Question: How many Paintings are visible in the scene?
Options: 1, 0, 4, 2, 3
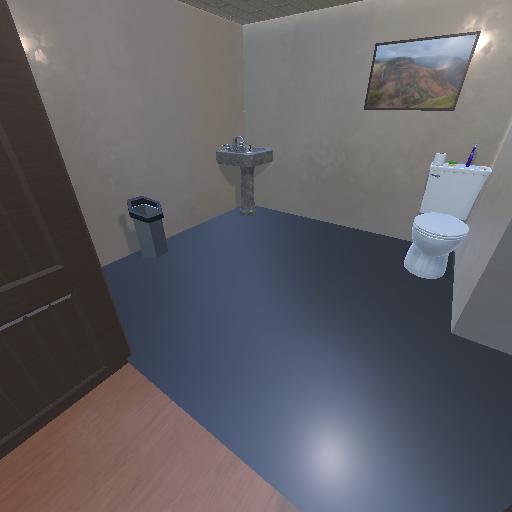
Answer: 1